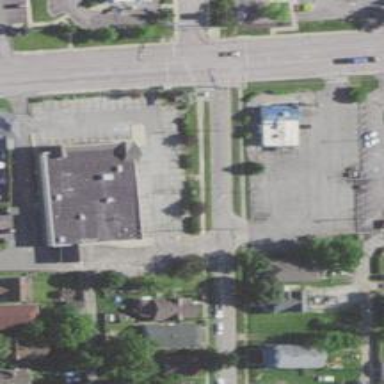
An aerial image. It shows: Alley classified as service road.